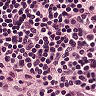
Metastatic tissue present: no